Question: my application is to just open pdf book when I use buttons and the size of pdf files is small then 1MB !
this is my dependencies :
'''
dependencies {
implementation fileTree(dir: 'libs', include: ['*.jar'])
implementation 'com.android.support:appcompat-v7:27.1.1'
implementation 'com.android.support.constraint:constraint-layout:1.1.0'
implementation 'com.github.barteksc:android-pdf-viewer:2.8.2'
implementation 'org.apache.commons:commons-io:1.3.2'
implementation 'com.android.support:design:27.1.1'
testImplementation 'junit:junit:4.12'
androidTestImplementation 'com.android.support.test🏃1.0.1'
androidTestImplementation 'com.android.support.test.espresso:espresso-core:3.0.1'
}
'''
the size of the lib folder is 17MB

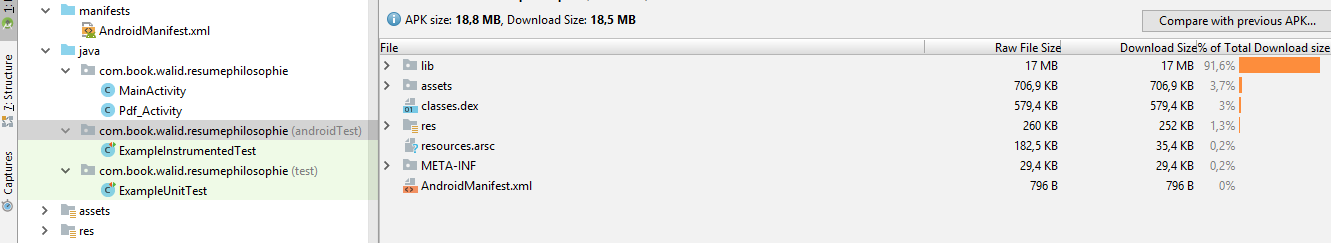
Answer: <URL>
> Why resulting apk is so big?
Android PdfViewer depends on PdfiumAndroid, which is set of native libraries (almost 16 MB) for many architectures. Apk must contain all this libraries to run on every device available on market. Fortunately, Google Play allows us to upload multiple apks, e.g. one per every architecture. There is good article on automatically splitting your application into multiple apks, available here. Most important section is Improving multiple APKs creation and versionCode handling with APK Splits, but whole article is worth reading. You only need to do this in your application, no need for forking PdfiumAndroid or so.
The solution is to split your APK. Read more here: <URL>